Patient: sex F, age 38
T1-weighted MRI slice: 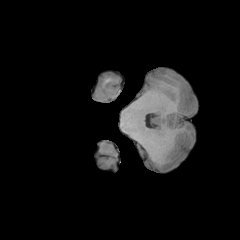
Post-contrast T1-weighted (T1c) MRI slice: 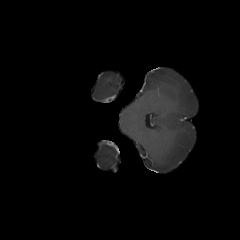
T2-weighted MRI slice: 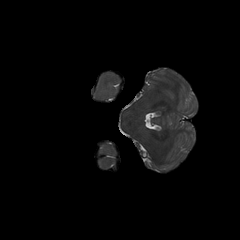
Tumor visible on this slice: no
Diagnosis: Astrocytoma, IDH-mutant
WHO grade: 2